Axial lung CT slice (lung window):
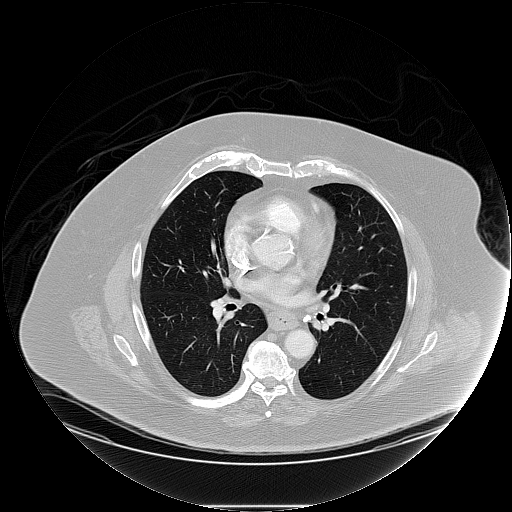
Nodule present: no